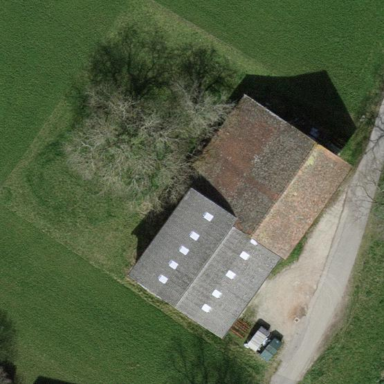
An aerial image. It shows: Farmyard area.